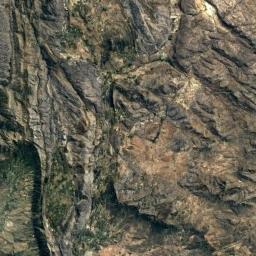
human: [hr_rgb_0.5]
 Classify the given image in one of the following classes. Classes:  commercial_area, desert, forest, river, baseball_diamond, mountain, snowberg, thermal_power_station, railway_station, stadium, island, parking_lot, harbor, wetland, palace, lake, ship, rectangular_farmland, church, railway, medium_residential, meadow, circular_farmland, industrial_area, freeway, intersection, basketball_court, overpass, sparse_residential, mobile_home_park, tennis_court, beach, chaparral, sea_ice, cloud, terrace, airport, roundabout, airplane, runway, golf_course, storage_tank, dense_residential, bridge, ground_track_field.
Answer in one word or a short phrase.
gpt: mountain